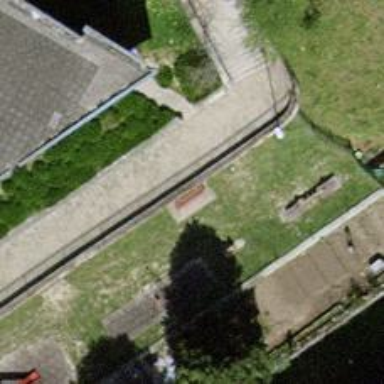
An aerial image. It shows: Bench for seating.